The plot shows how the frequency content of a bearing vibration signal evolves over time (STFT spectrogram). Determine the bearing's health state. Answer with exactly one of: normal, inner_race, outer_race, ball.
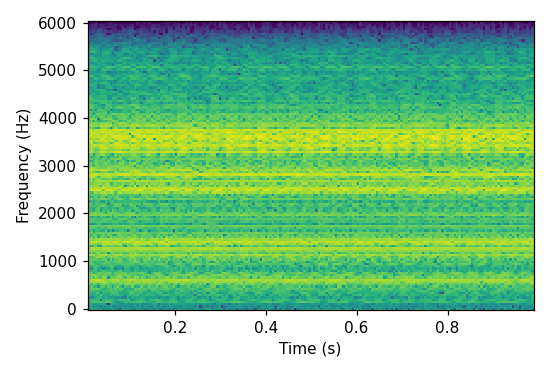
Answer: inner_race